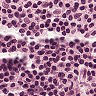
Metastatic tissue present: no